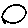
Label: circle